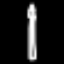
Label: pencil